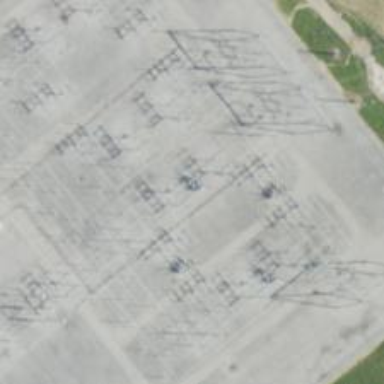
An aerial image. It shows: Switch for power supply.